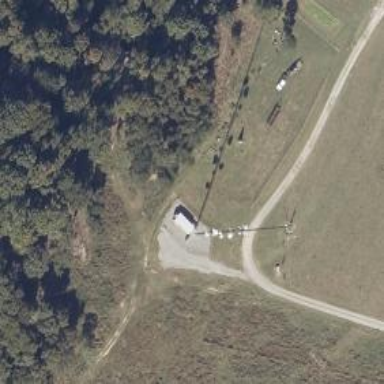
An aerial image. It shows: Communication mast tower.